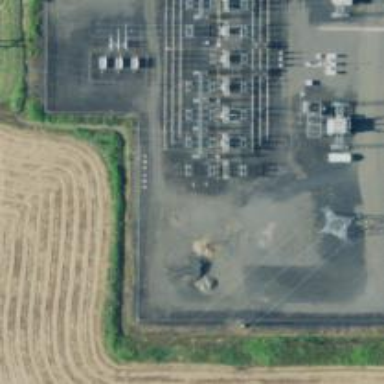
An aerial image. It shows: Outdoor power switch.